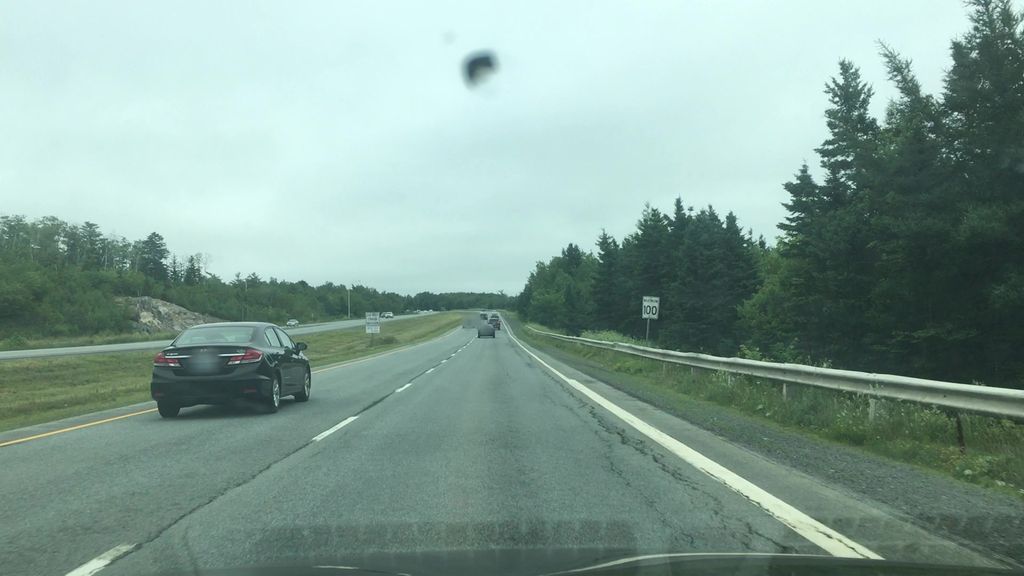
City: halifax